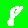
Digit: 8